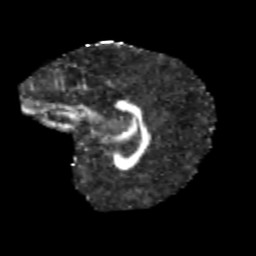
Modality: FA
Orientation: sagittal
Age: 9
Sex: female
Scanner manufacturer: siemens
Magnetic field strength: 3 T
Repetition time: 3.8 s
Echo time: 0.07 s